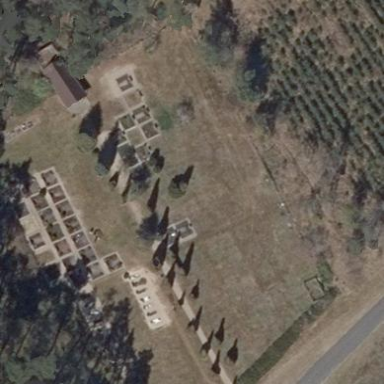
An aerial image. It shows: Cemetery.